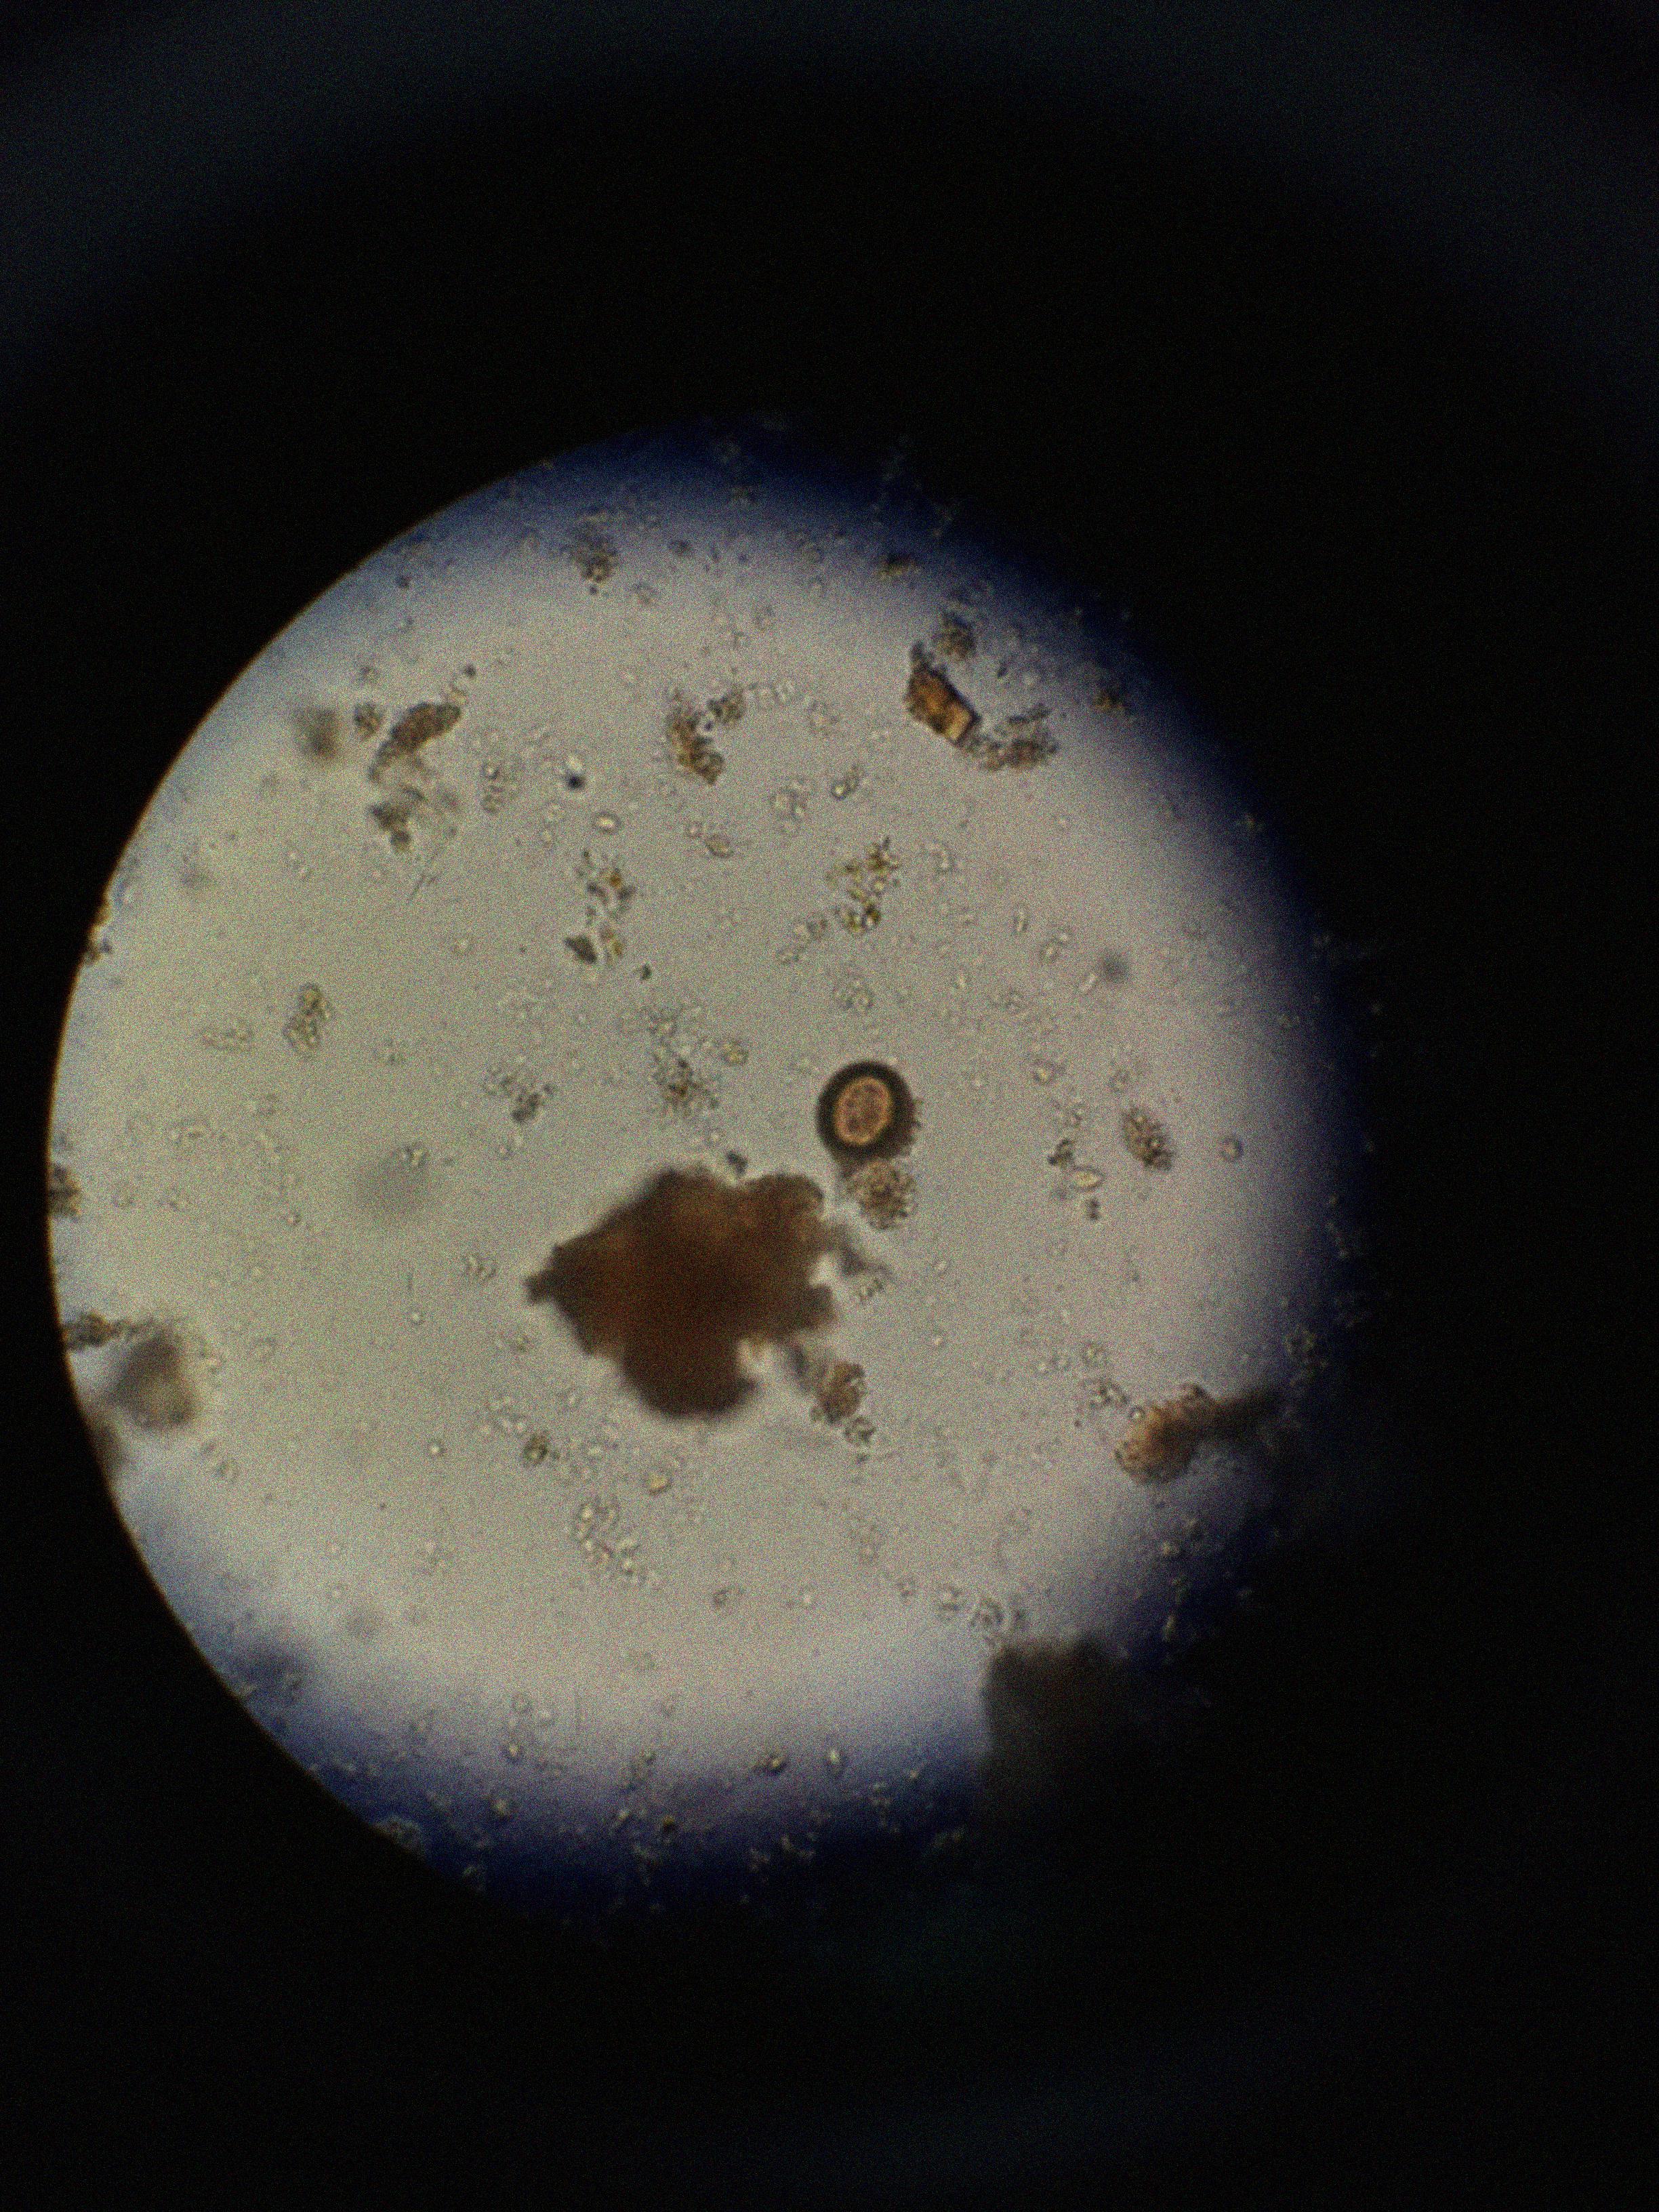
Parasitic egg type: Taenia spp. egg